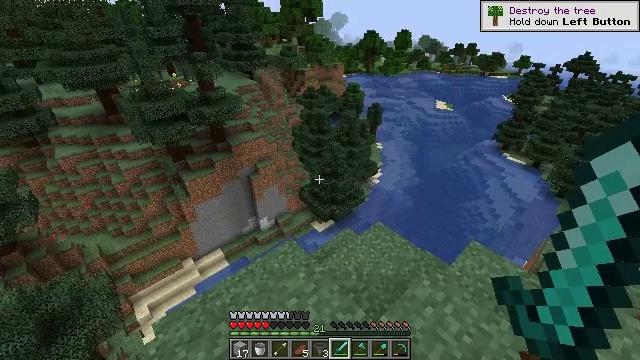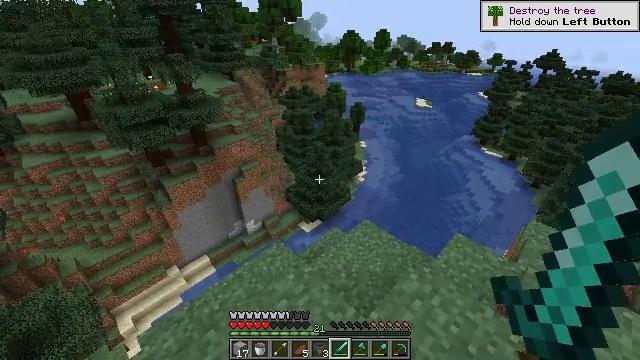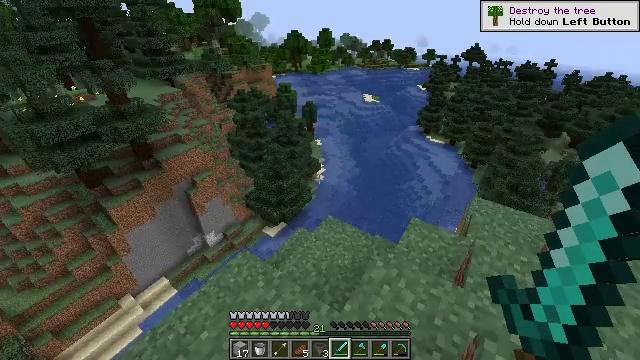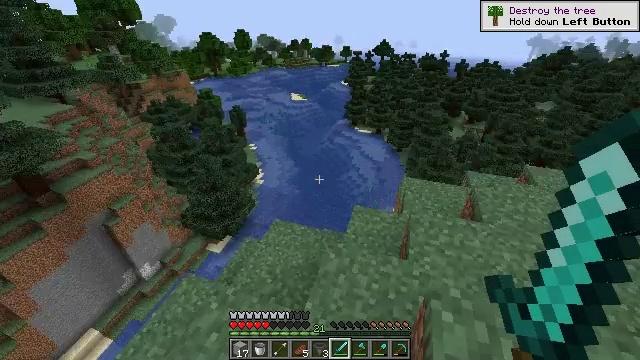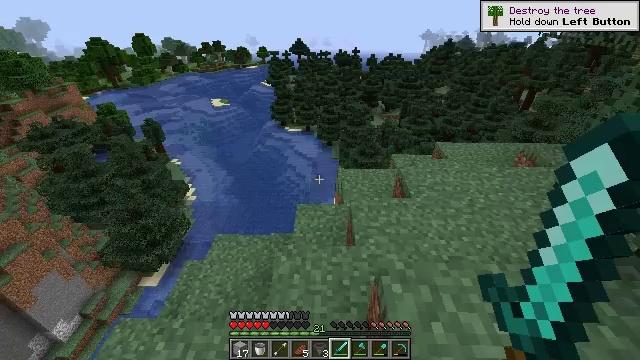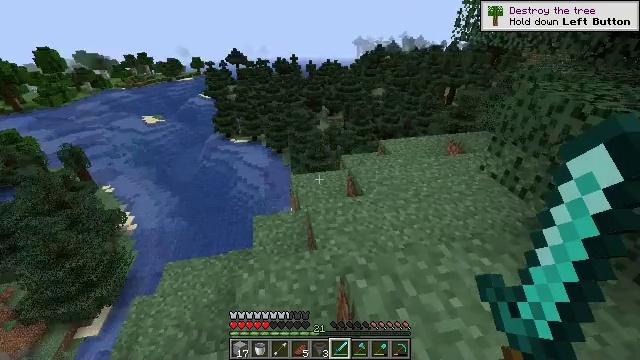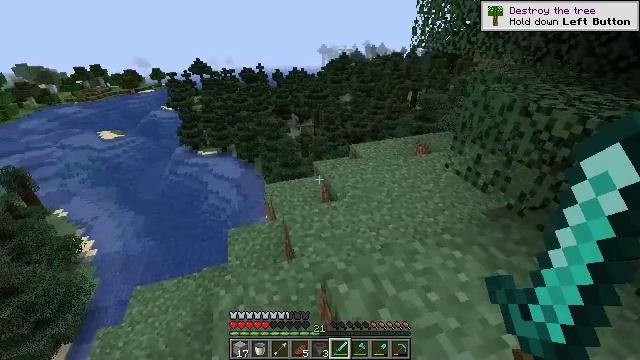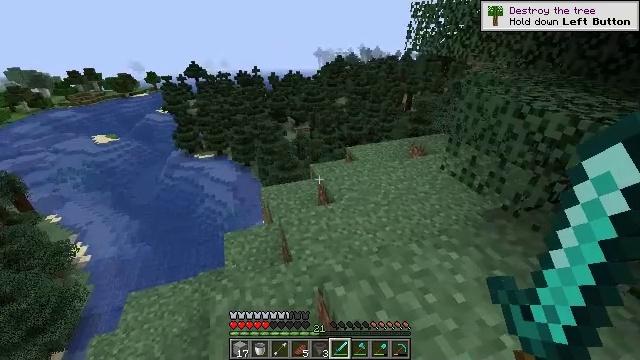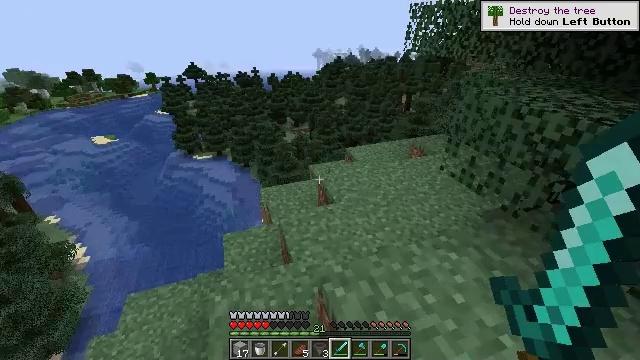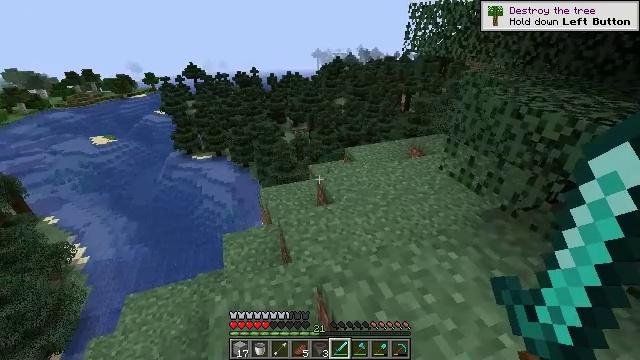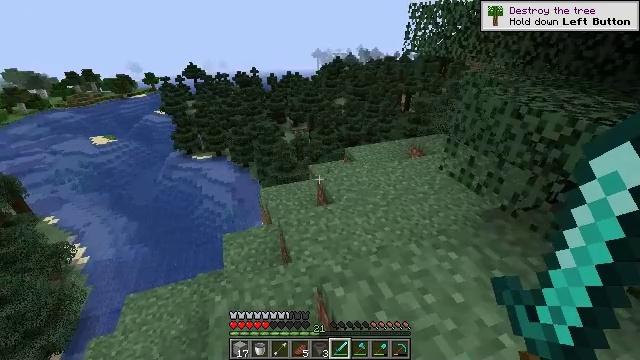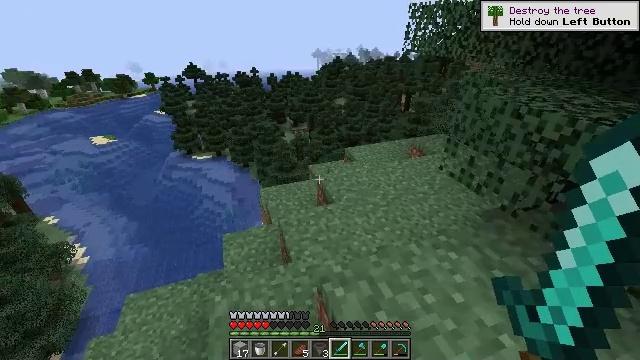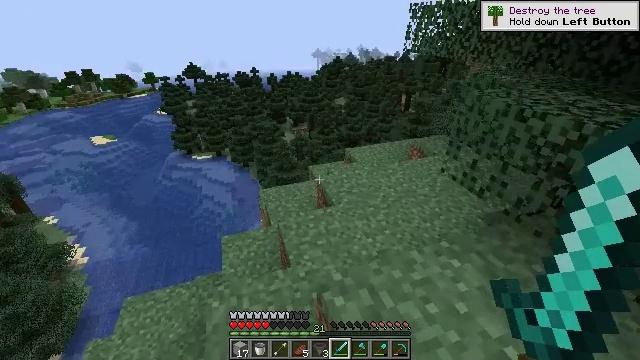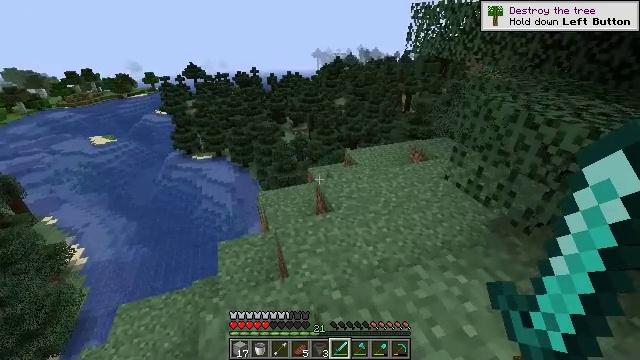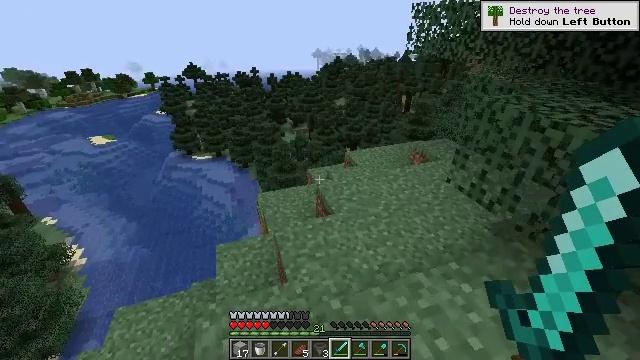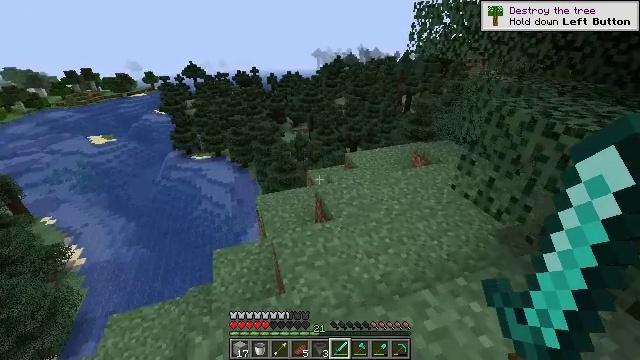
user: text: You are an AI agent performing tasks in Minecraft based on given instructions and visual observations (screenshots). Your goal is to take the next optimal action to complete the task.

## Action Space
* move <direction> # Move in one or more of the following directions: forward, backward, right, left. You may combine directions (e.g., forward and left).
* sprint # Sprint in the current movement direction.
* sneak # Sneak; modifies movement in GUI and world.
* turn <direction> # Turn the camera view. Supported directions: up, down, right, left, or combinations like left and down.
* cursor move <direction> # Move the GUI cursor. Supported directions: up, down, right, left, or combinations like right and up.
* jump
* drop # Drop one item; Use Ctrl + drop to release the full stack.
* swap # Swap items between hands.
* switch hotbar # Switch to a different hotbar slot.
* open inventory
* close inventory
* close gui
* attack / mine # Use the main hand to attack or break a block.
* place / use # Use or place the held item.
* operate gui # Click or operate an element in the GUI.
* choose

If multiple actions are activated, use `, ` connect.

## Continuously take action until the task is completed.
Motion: motion action
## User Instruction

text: Harvest the large fern for decoration.
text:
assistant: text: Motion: turn right
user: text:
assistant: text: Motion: turn right
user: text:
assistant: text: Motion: turn right
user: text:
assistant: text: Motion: turn right
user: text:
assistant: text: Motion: turn right and up
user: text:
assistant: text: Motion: turn right and up
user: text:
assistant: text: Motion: no_op
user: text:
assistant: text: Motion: no_op
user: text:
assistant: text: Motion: no_op
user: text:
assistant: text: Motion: no_op
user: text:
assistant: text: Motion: no_op
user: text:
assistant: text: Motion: move forward
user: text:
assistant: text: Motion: move forward
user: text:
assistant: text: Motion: move forward
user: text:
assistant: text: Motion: move forward
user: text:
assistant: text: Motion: move forward
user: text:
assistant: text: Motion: move forward, turn right
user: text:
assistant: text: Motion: move forward, sprint, turn right
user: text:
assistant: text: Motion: move forward, sprint
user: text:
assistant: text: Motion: move forward, sprint
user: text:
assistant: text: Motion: move forward, sprint, turn right
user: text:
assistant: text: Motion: move forward, sprint, turn right
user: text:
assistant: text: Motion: move forward, sprint, turn right
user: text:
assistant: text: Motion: move forward
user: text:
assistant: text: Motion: move forward
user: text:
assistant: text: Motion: move forward, turn right
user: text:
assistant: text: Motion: move forward
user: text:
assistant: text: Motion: move forward
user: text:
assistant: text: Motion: move forward, turn right
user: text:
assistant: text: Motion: move forward, turn right